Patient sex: M
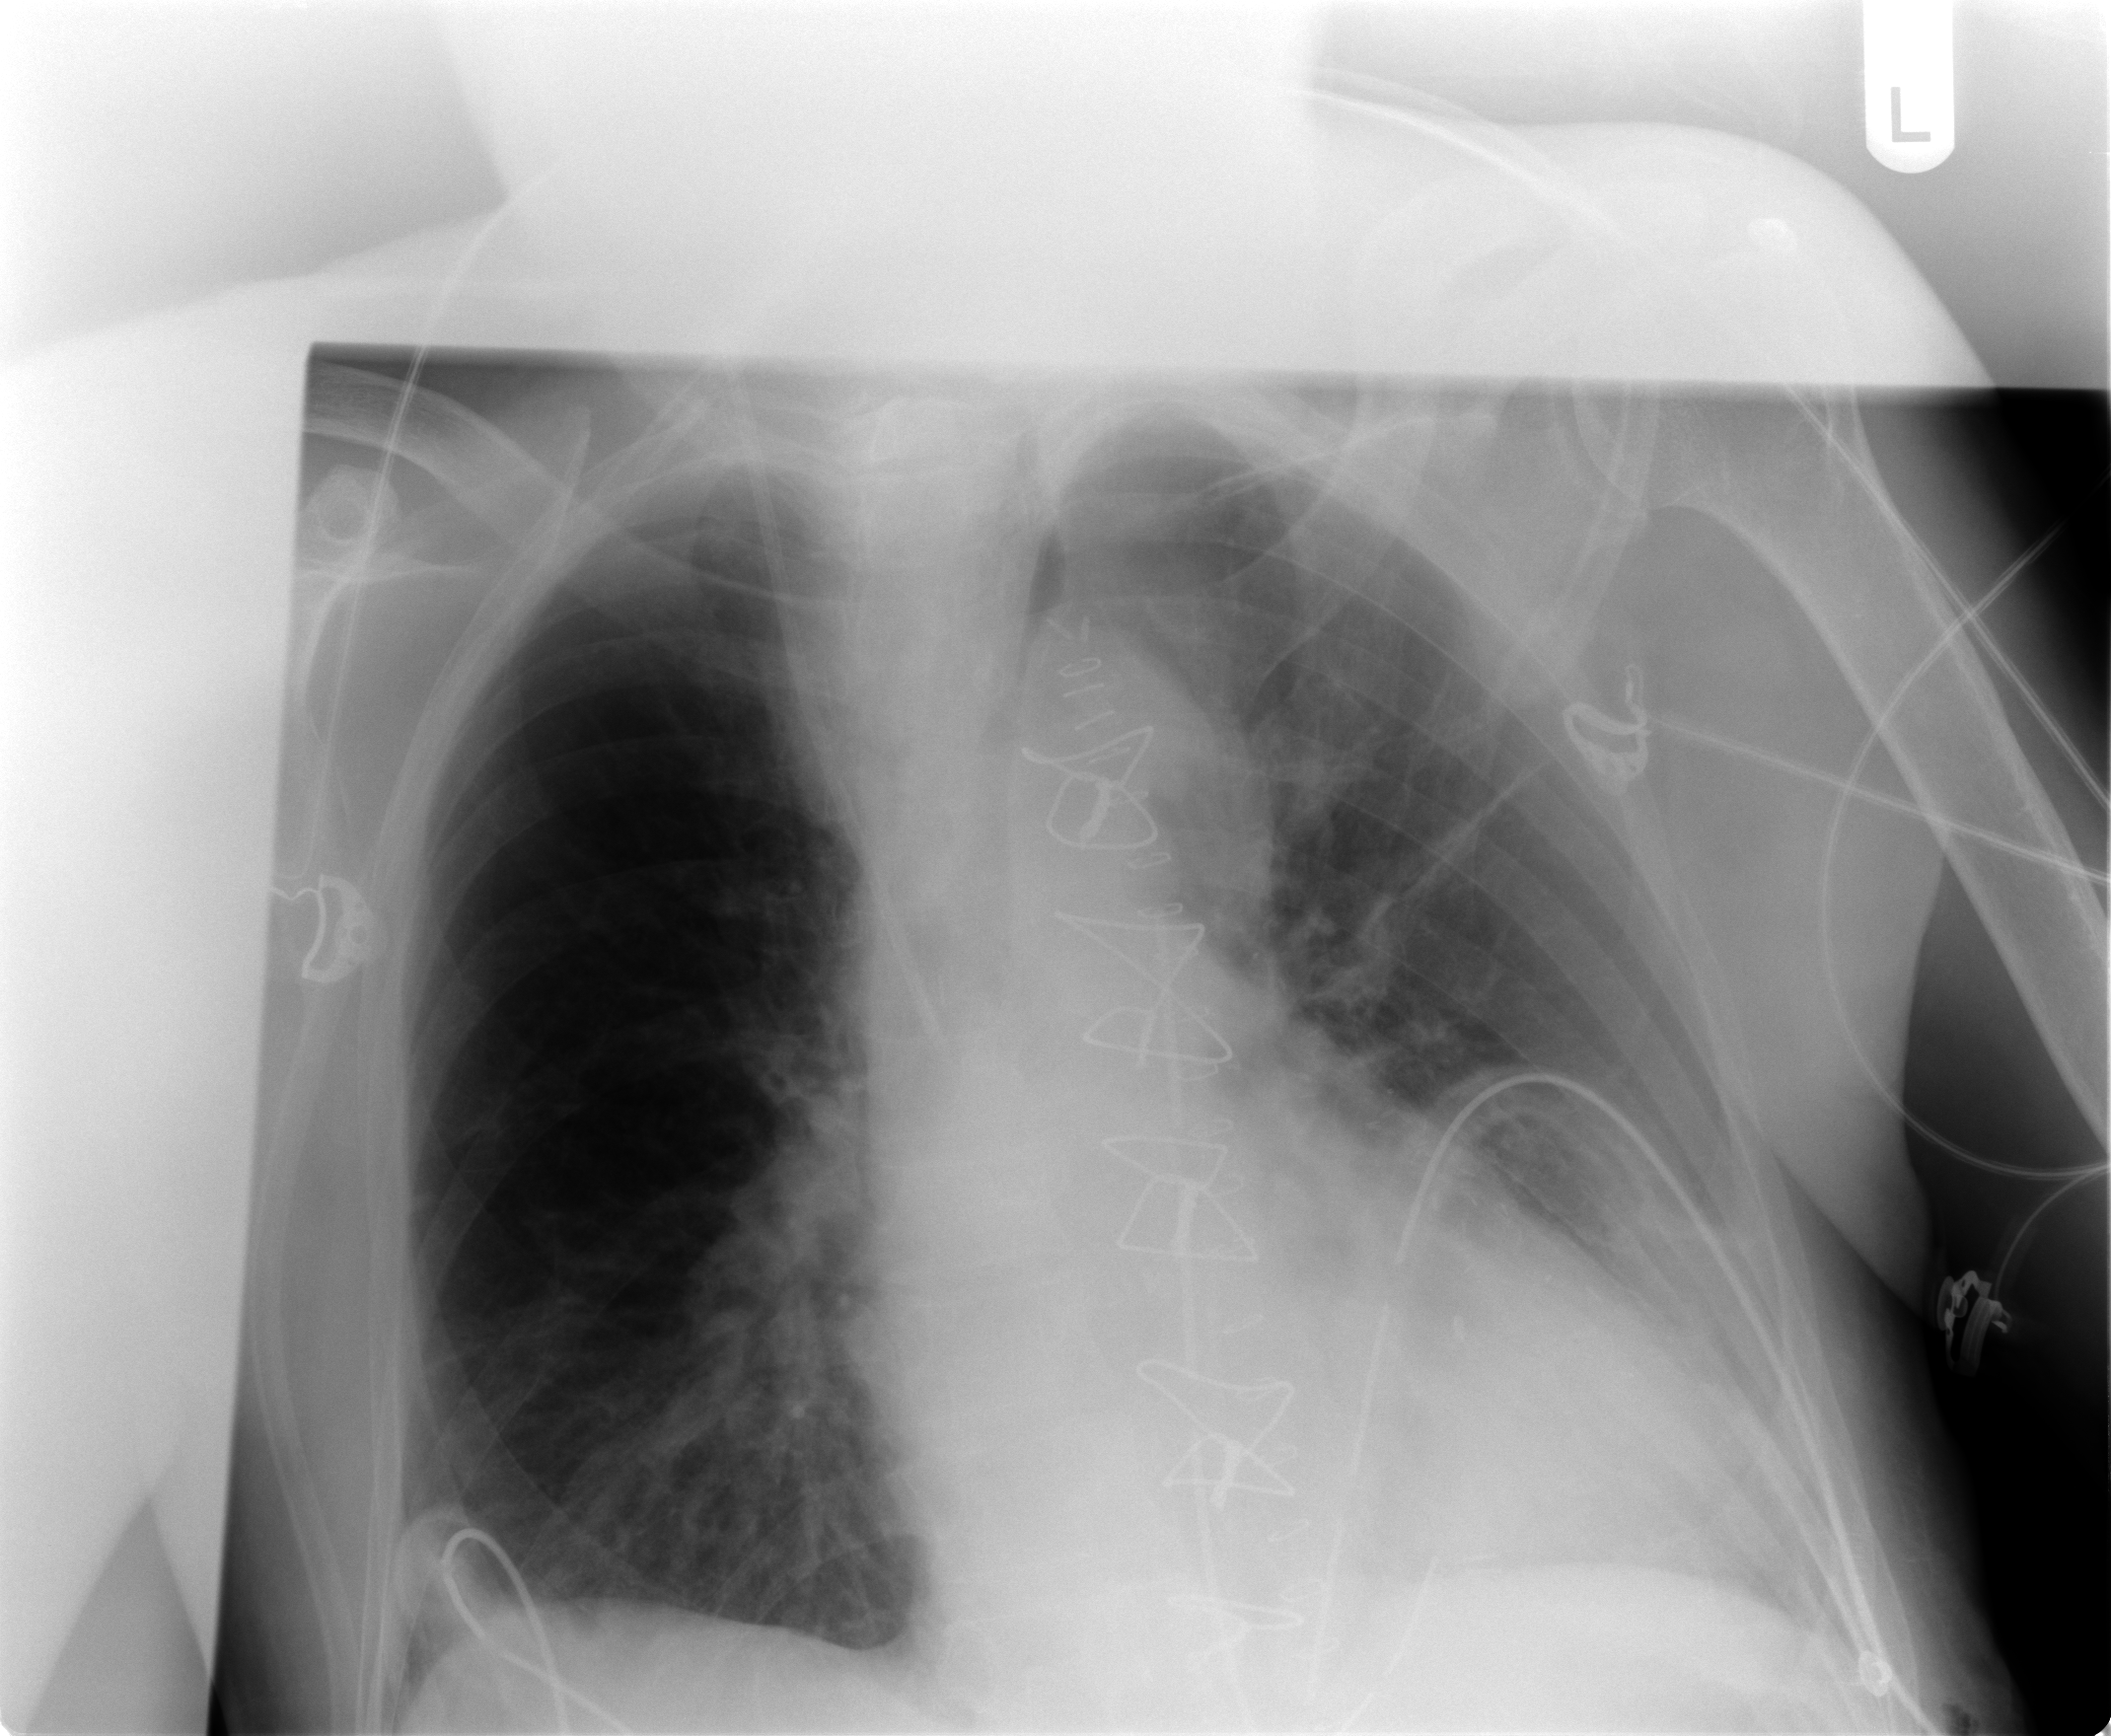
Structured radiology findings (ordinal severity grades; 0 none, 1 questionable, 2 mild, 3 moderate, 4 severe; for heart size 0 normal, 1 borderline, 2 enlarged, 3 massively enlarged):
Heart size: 0
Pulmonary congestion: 1
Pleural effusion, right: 0
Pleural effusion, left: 0
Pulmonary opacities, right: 0
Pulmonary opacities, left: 1
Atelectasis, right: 1
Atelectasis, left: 1